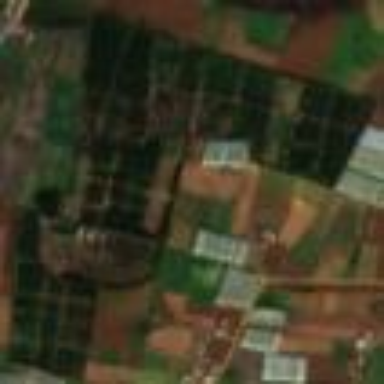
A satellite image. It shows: Orchard.